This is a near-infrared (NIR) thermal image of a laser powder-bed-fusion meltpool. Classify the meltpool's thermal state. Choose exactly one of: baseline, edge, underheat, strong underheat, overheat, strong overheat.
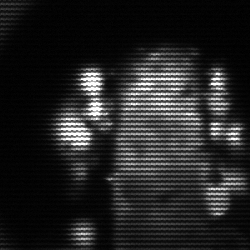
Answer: strong underheat